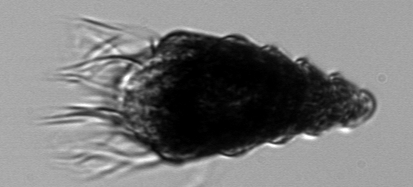
Label: Laboea_strobila